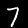
Digit: 7